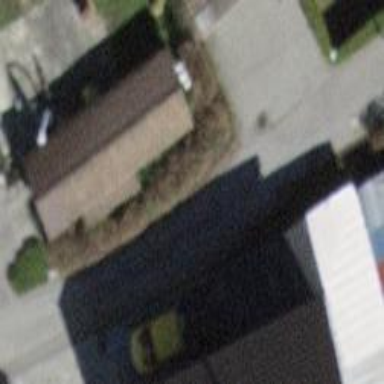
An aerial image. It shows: Garage building.